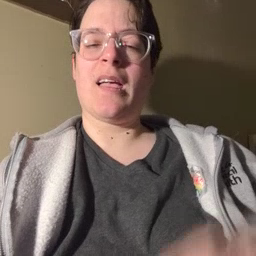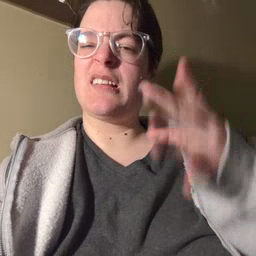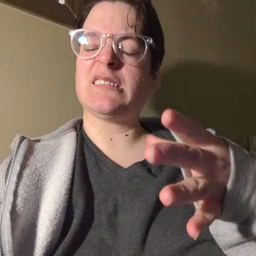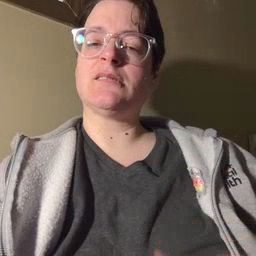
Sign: hate